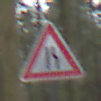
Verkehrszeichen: EinseitigVerengteFahrbahnRechts
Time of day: Midday
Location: Outdoor (Nature)
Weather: Overcast
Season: NotSpecified
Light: Natural